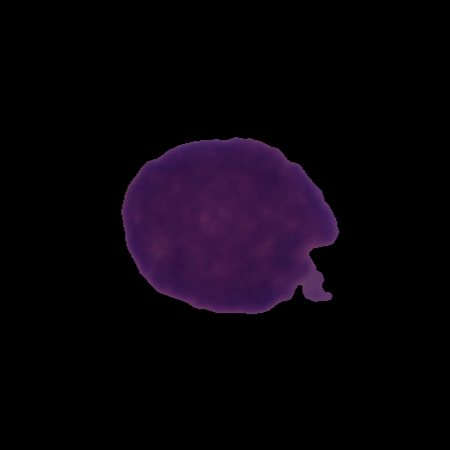
Label: cancer